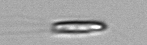
Label: Chrysochromulina